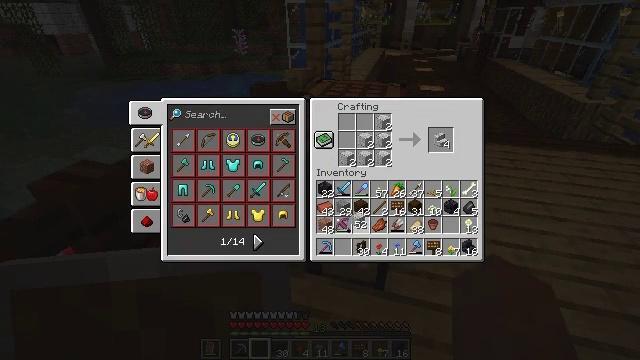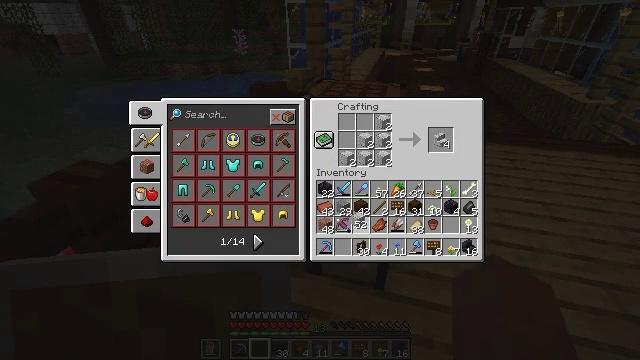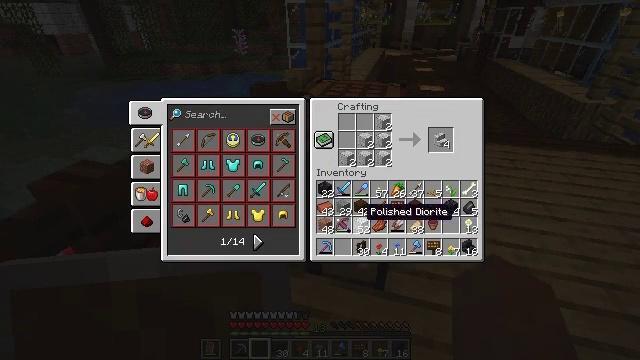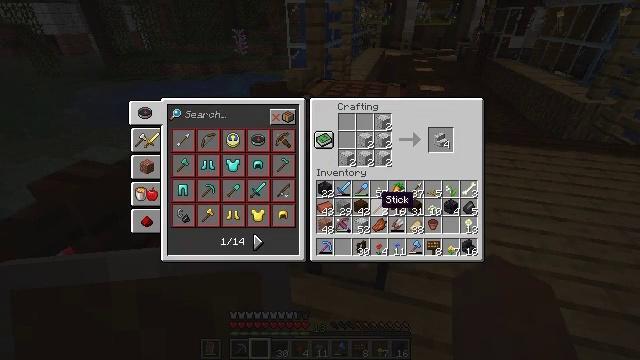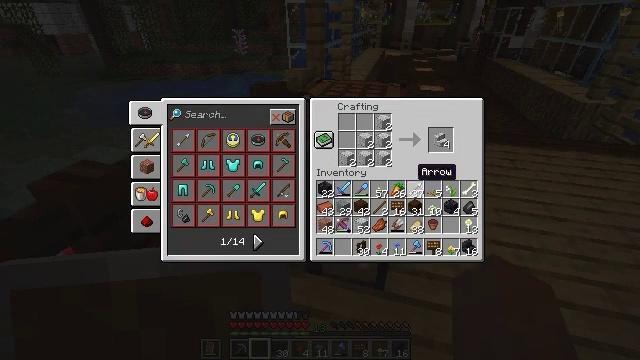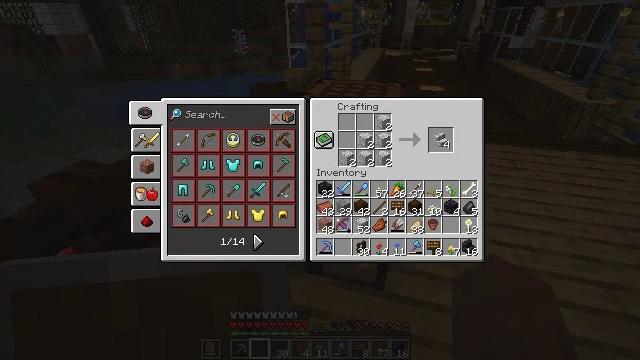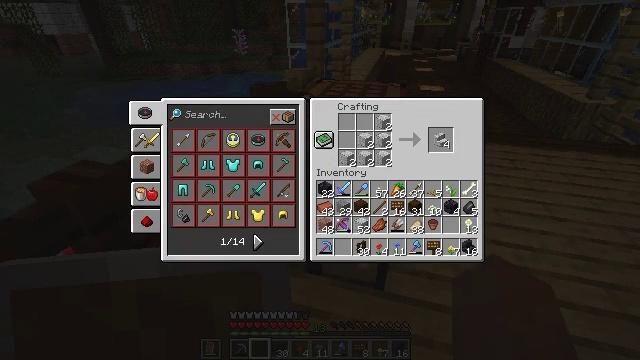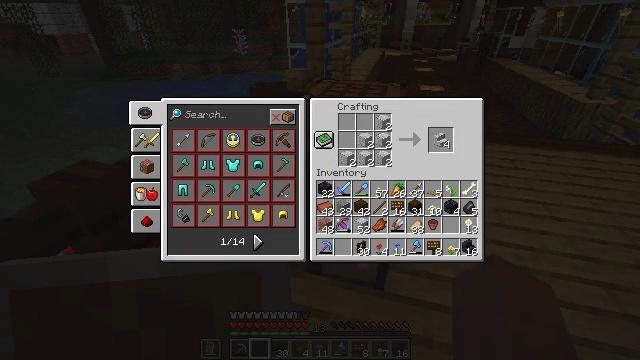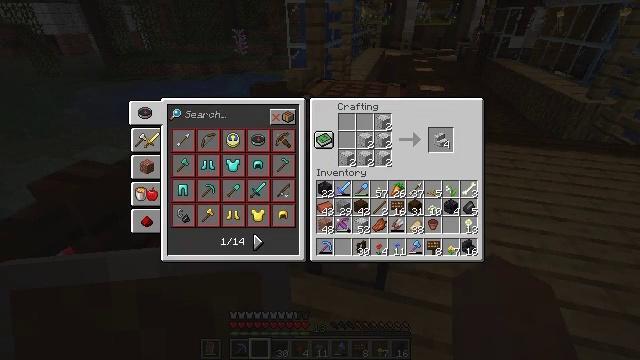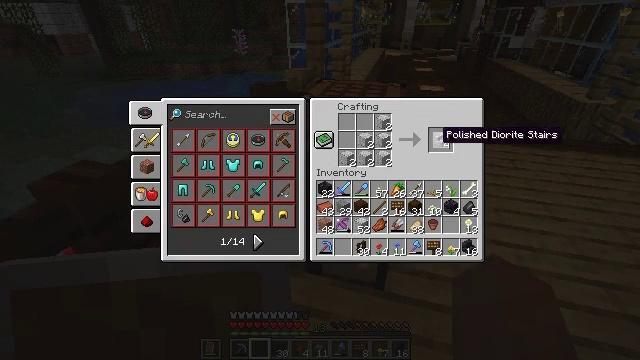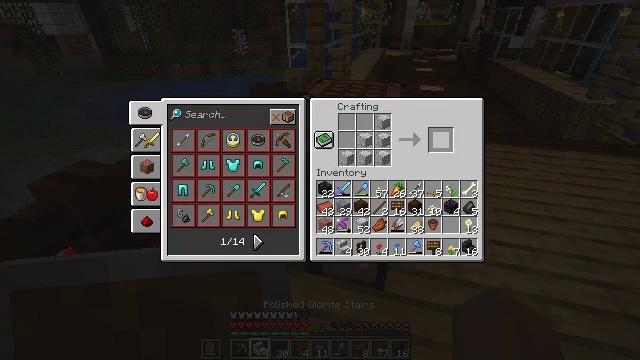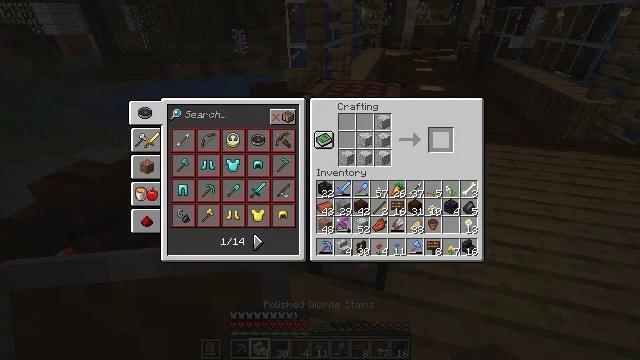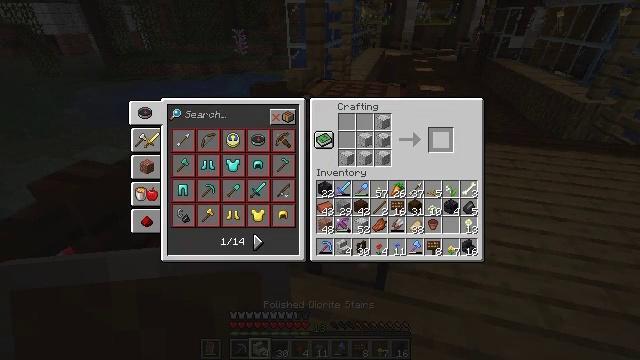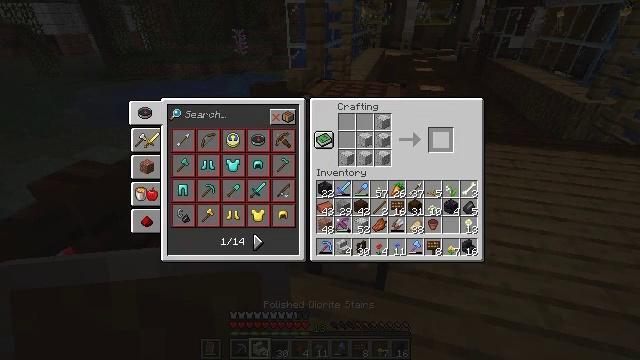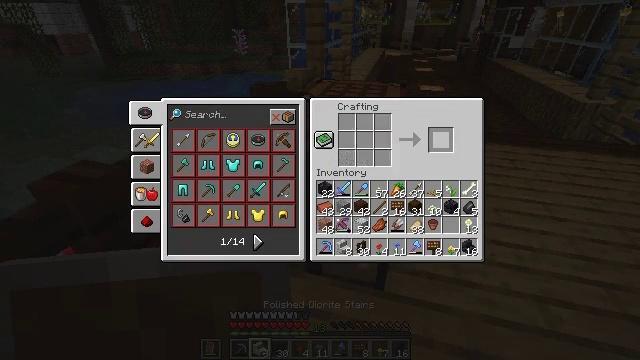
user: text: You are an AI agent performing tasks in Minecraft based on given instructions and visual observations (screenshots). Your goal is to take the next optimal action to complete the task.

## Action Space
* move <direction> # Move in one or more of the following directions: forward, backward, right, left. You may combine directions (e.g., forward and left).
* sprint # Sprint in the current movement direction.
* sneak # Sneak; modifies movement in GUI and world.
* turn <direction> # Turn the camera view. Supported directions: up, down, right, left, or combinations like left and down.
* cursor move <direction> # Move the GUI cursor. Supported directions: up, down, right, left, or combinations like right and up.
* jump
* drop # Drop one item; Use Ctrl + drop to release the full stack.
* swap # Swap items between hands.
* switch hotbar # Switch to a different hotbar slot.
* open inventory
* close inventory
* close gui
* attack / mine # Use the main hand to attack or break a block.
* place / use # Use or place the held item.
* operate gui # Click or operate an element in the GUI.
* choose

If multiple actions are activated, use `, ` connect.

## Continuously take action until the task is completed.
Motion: motion action
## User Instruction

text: Make polished diorite stairs with polished diorite blocks.
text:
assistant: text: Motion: operate gui
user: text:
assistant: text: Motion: no_op
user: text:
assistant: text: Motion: sneak, cursor move right and up
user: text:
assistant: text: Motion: sneak, cursor move right and up
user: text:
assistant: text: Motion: sneak, cursor move right and up
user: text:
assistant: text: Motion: sneak
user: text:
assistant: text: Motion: sneak
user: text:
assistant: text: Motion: sneak
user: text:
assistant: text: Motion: sneak
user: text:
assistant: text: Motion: sneak, operate gui
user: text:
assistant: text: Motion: sneak, operate gui
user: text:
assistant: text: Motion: sneak
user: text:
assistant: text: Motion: sneak
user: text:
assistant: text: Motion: sneak
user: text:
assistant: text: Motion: sneak